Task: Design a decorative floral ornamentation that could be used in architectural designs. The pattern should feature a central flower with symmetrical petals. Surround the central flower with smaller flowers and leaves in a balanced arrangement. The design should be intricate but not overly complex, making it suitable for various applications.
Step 1552:
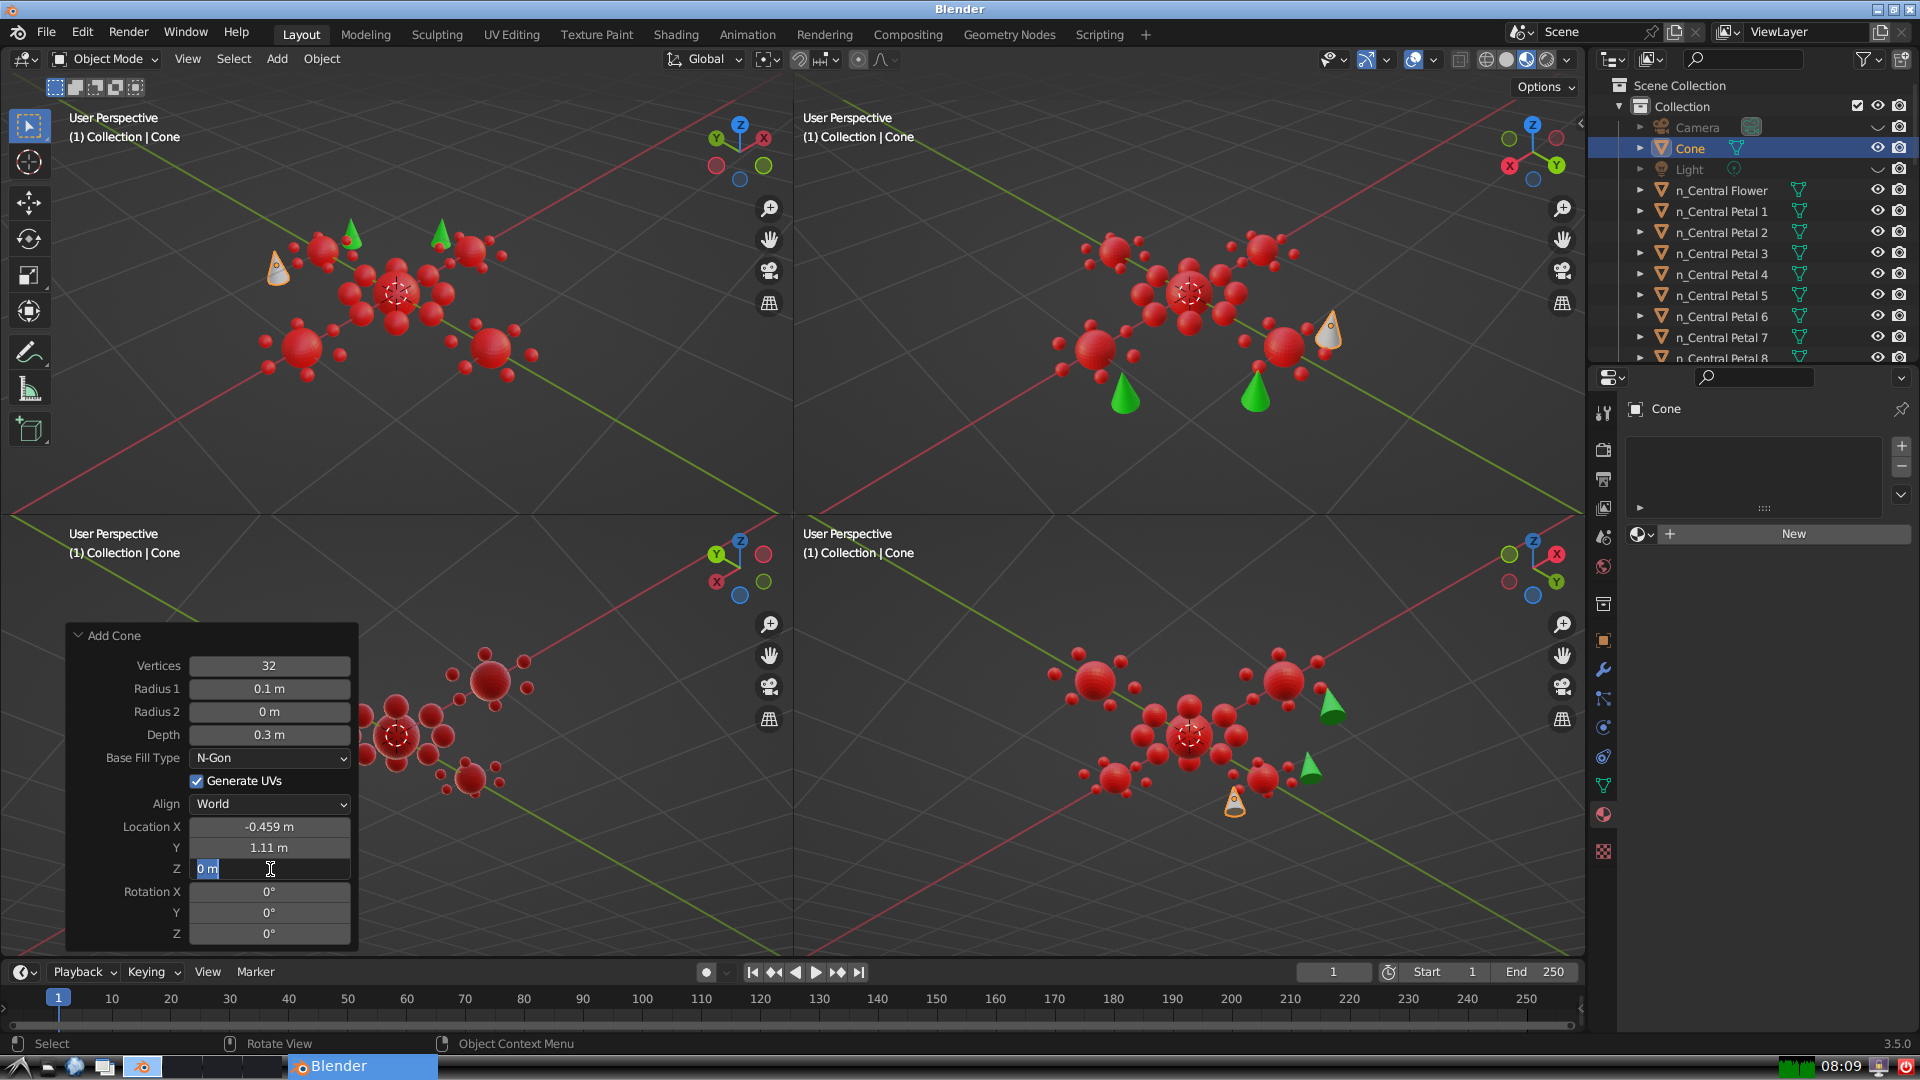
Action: input_text: 0.0